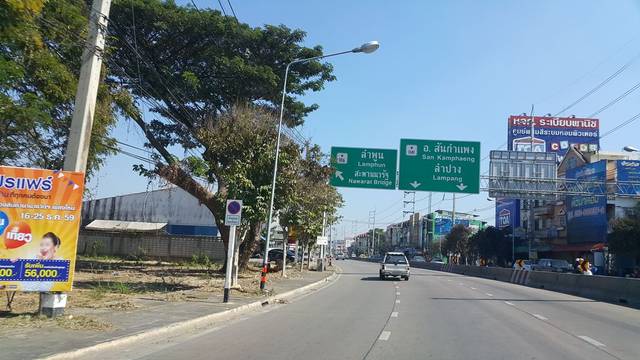
Region: Thailand
Coordinates: 18.757, 99.002